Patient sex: M
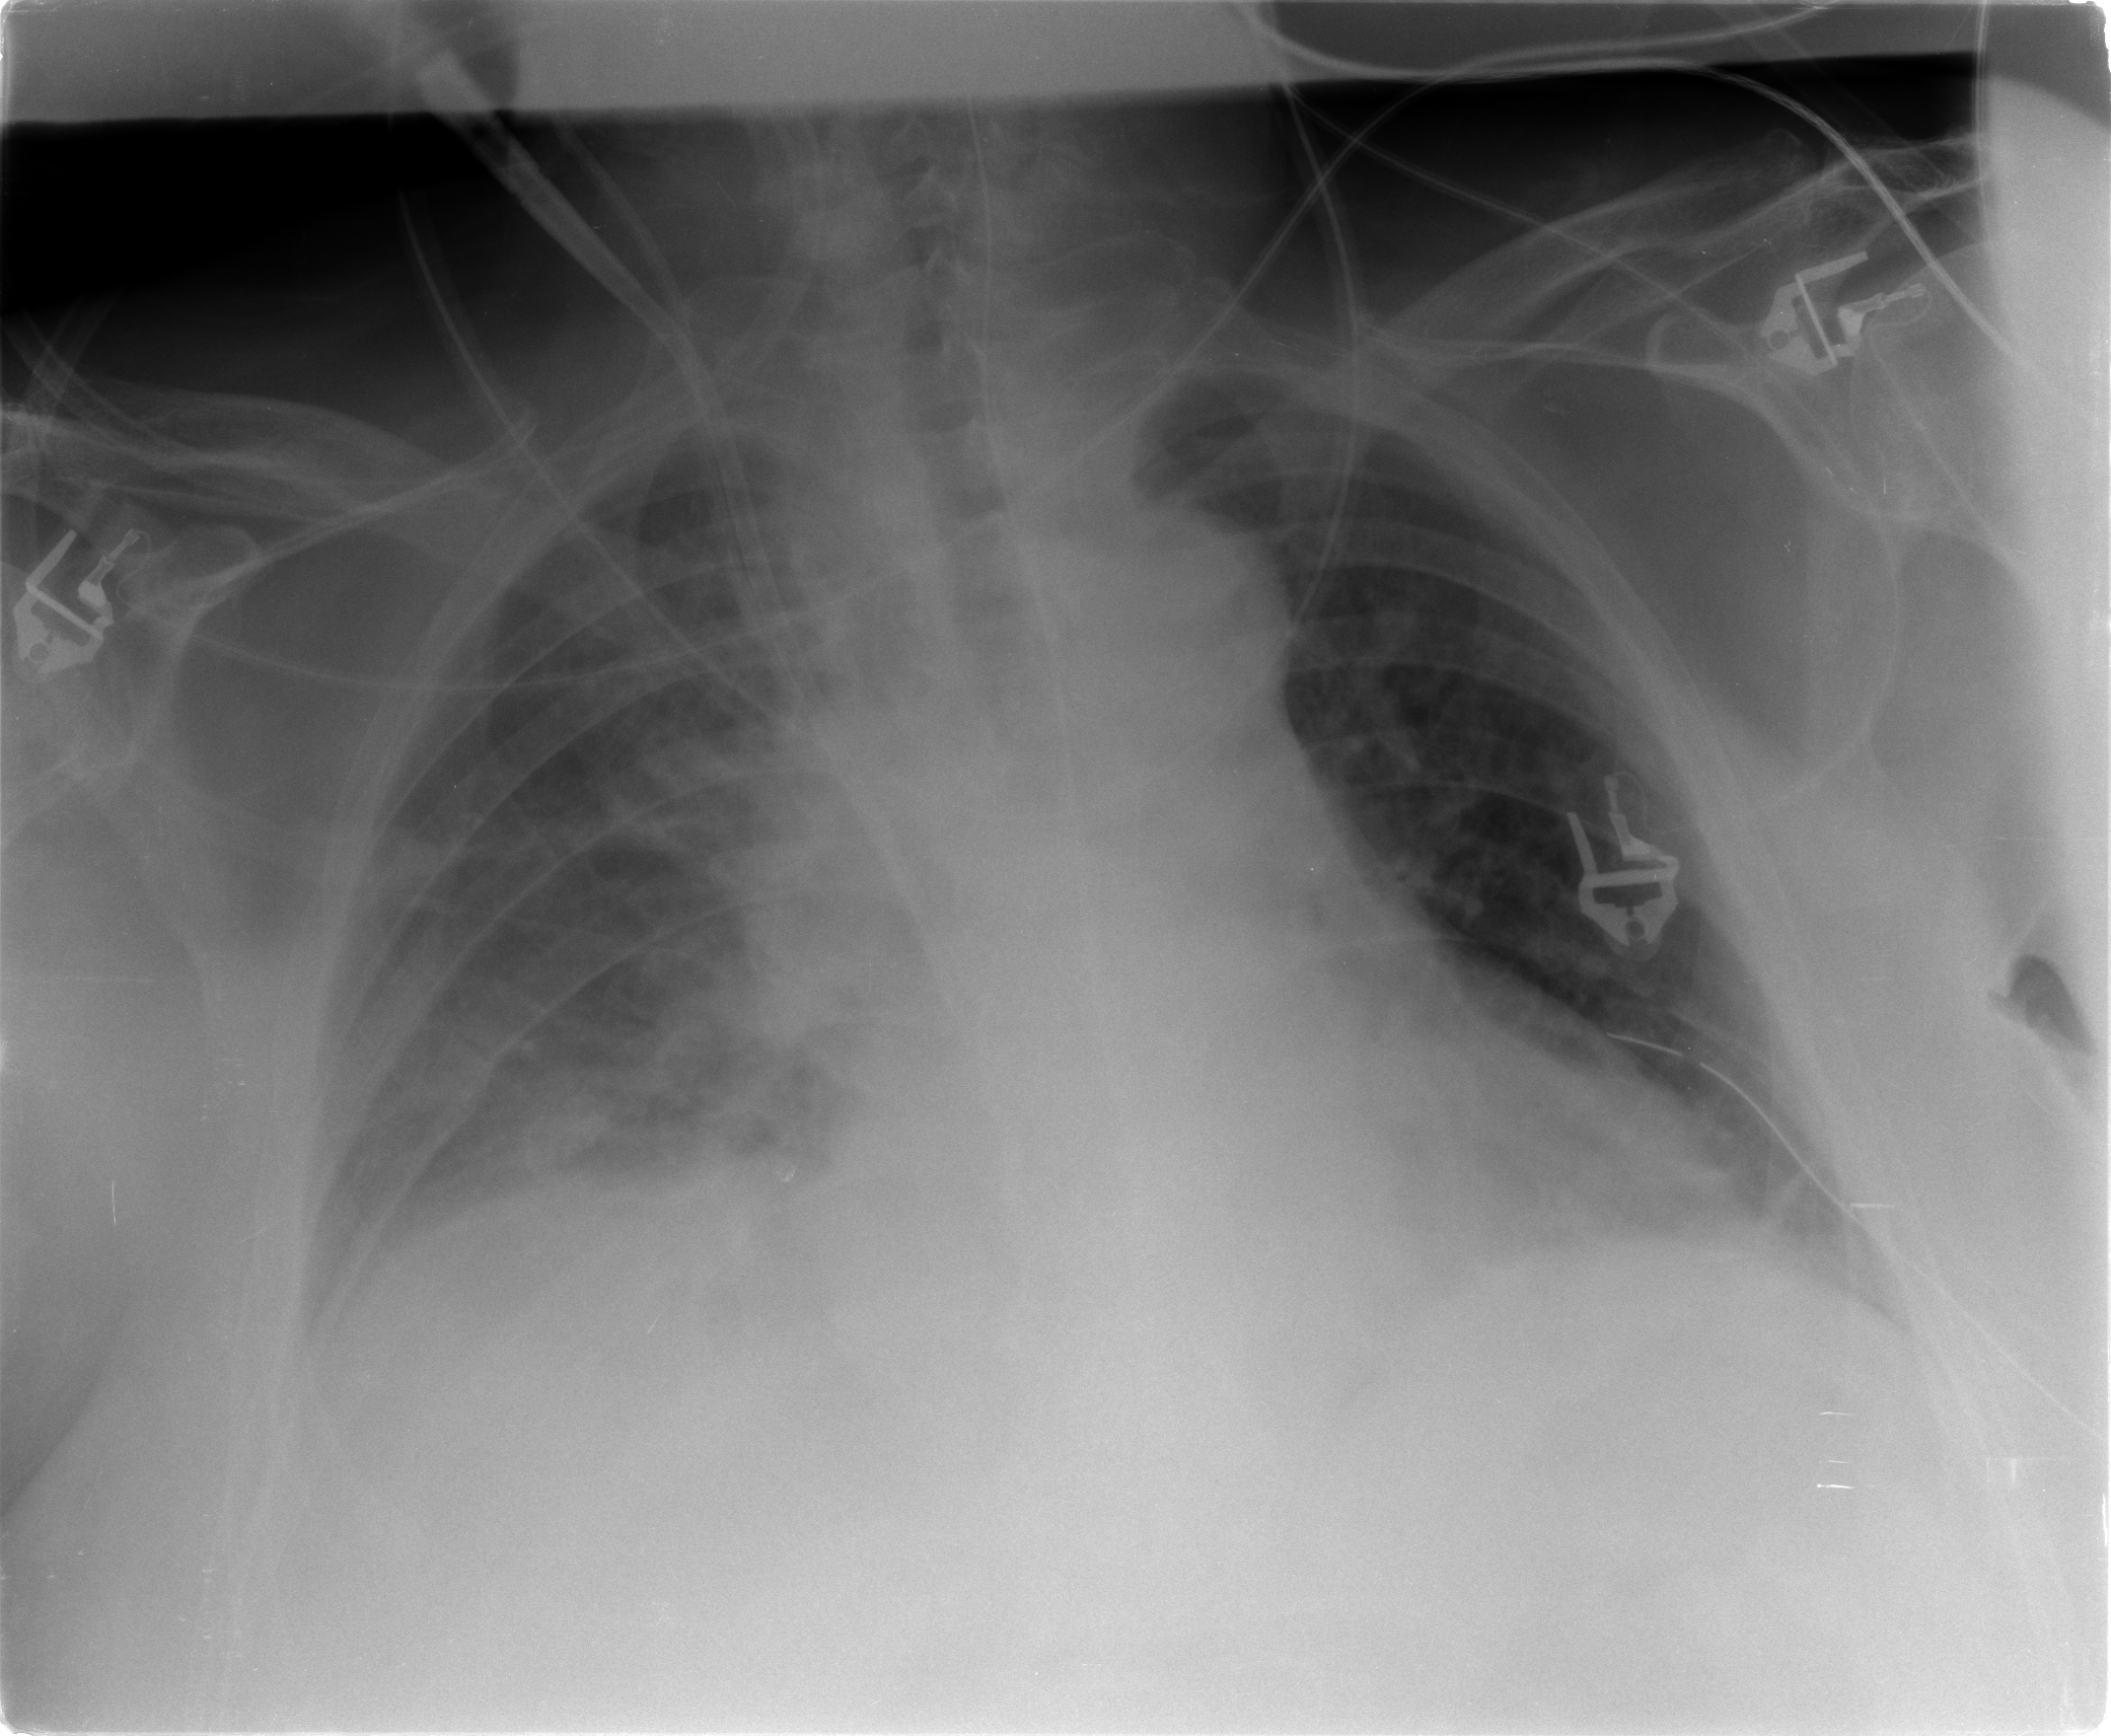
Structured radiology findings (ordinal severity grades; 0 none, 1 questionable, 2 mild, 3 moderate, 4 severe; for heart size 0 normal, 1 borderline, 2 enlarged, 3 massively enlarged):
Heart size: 0
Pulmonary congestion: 2
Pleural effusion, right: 2
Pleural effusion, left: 1
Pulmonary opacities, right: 0
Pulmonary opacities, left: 0
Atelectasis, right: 2
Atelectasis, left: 2